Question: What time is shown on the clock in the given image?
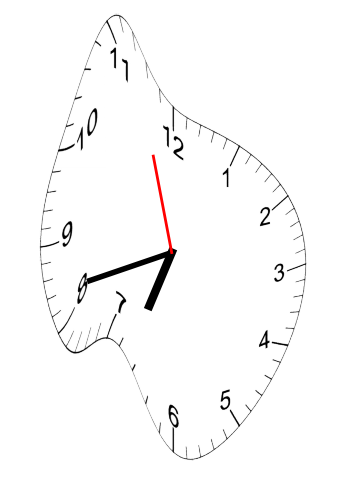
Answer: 06:41:57